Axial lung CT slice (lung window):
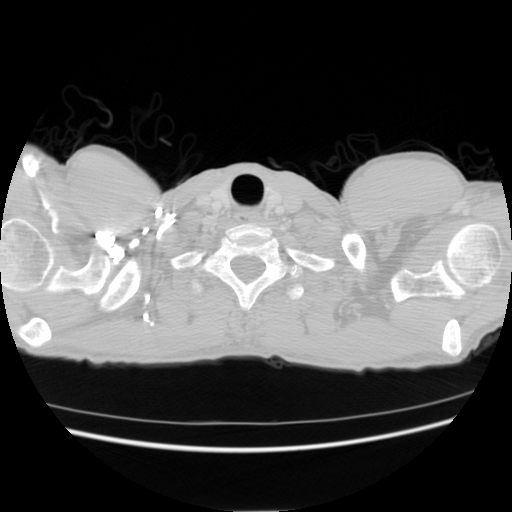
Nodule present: no